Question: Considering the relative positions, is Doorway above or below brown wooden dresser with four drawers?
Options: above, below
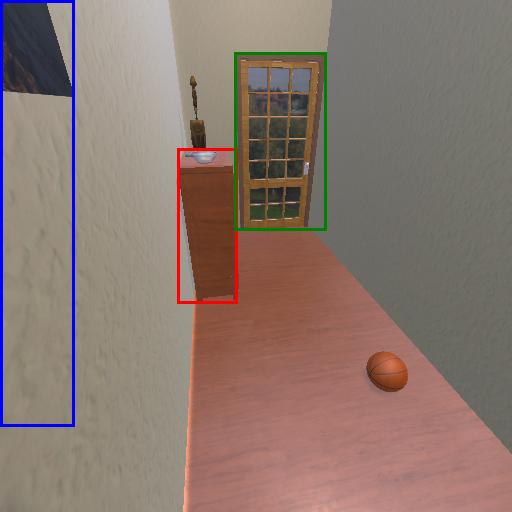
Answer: above